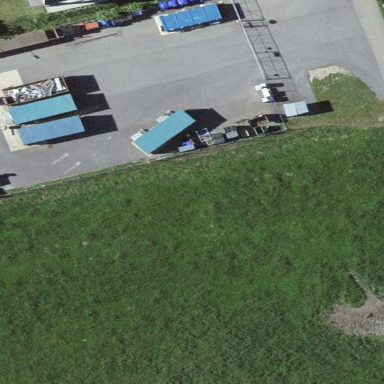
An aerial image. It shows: Fence.